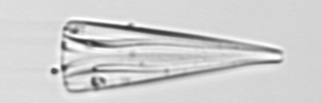
Label: Licmophora